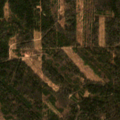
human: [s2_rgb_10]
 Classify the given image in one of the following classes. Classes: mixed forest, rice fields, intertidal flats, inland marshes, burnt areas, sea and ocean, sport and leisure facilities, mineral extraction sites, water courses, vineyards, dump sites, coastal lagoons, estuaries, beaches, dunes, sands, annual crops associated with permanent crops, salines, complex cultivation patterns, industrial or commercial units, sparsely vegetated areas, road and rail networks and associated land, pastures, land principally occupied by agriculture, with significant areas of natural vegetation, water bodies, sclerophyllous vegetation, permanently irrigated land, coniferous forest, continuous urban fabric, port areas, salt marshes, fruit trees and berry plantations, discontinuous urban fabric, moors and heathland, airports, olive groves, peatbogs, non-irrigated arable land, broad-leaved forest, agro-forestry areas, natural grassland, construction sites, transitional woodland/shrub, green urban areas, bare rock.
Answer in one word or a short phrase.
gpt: broad-leaved forest, coniferous forest, mixed forest